Field crop: maize
Growth stage: 1
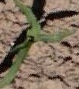
Species: maize